Question: I've to build a 3D user experience with HTML5 and any required JS library which provides such functionality. 3D scene consists of a cylindrical pipe and surface. It has 360 degree rotation and can zoom in and out. As user selects a parameter, specific value of that parameter at various depth of pipe in surface should display.
I've searched for HTML5 3d and JS libraries and found three.js could help for this.Also found this useful presentation on HTML 3d engine: <URL> .But as this is my first time with HTML5 3d modeling, how should I initiate to build ? What parameters should be considered ? Which tools and libraries would best fit for such requirements ?

I would like to create a 3d model using HTML5 and JS 3d engine as shown in the 1st image.
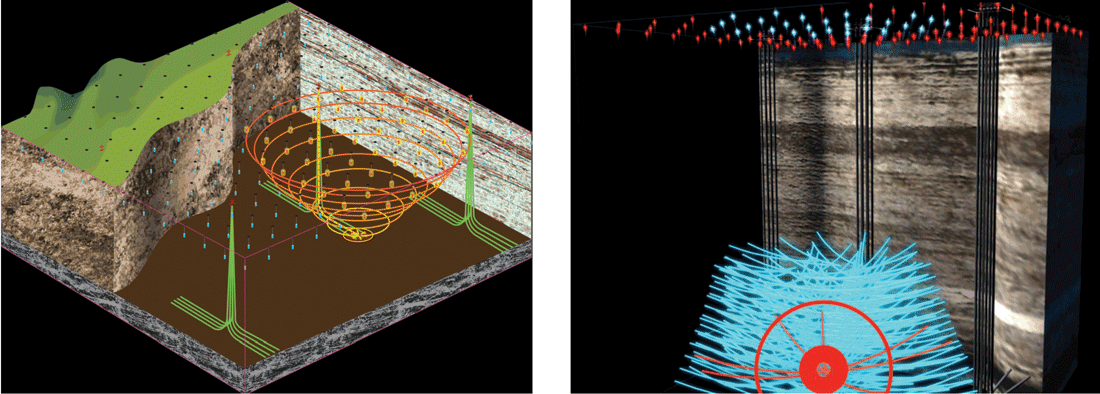
Answer: I did a similar little 3D animation using <URL>.